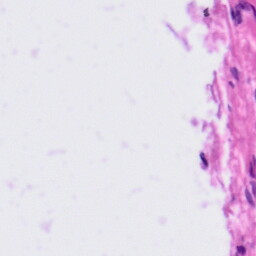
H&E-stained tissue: Tonsil